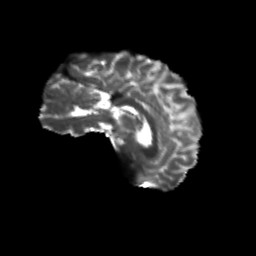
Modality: T2w
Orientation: sagittal
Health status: healthy
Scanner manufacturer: philips
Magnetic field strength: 3 T
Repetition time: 9.75 s
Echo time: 0.092 s